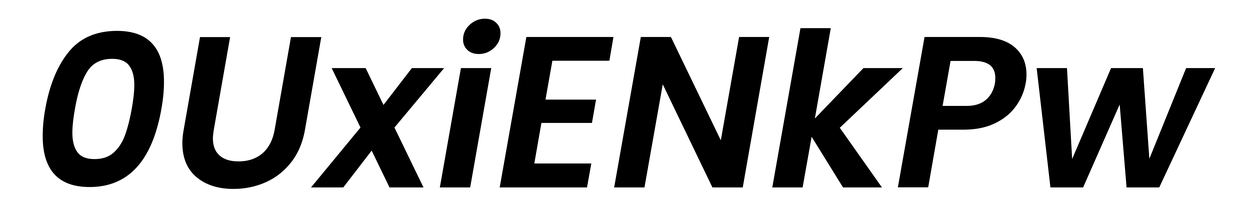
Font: Poppins-SemiBoldItalic